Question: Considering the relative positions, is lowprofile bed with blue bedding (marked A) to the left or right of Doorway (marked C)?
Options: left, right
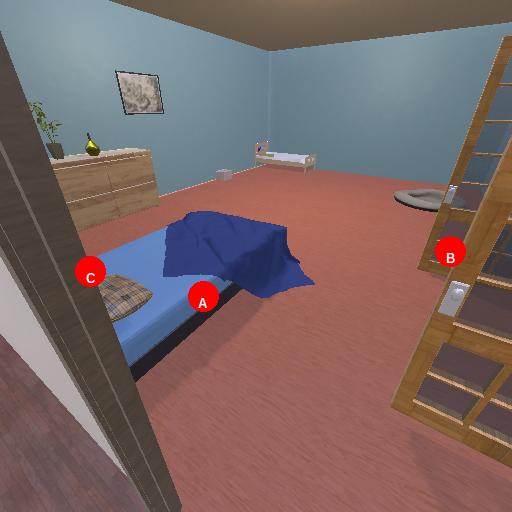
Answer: left